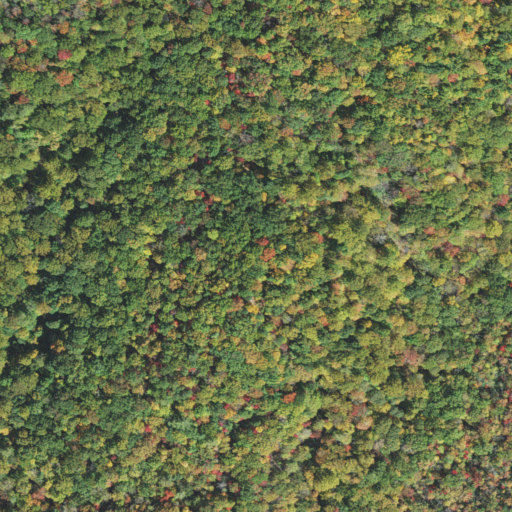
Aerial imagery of ridge(s) in North Carolina named Jesse Ridge containing deciduous forest and mixed forest